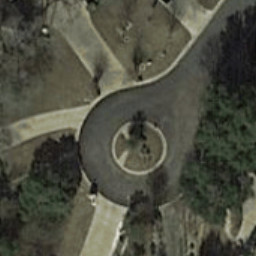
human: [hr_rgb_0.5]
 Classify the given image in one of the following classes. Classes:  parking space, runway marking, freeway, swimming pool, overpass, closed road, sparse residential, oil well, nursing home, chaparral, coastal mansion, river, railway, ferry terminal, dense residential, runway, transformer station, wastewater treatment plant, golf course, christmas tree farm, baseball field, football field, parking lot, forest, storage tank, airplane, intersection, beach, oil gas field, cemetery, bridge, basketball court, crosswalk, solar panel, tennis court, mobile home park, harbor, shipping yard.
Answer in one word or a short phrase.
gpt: closed road